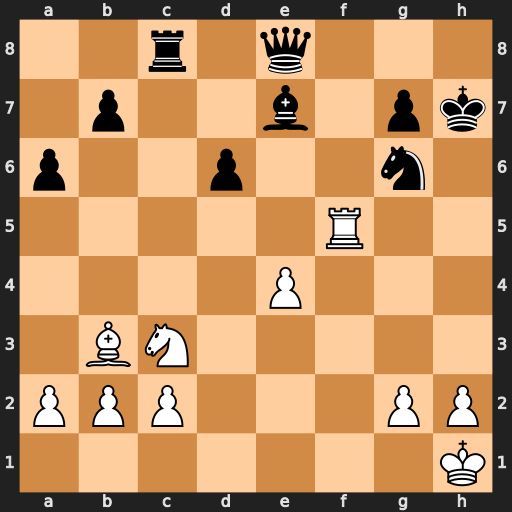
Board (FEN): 2r1q3/1p2b1pk/p2p2n1/5R2/4P3/1BN5/PPP3PP/7K
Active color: w
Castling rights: -
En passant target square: -
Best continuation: Rh5#